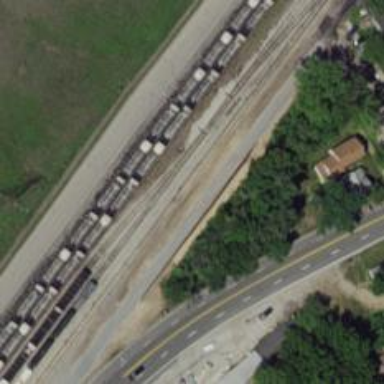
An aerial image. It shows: Railway yard used for servicing trains.